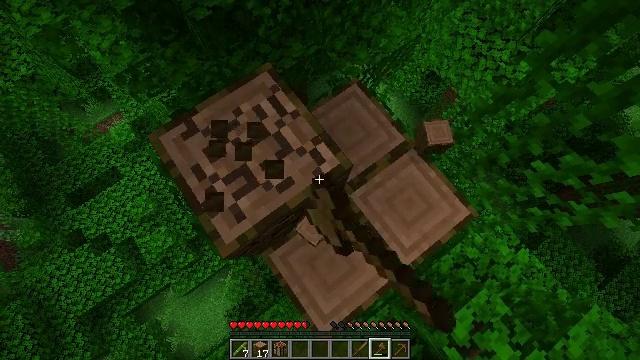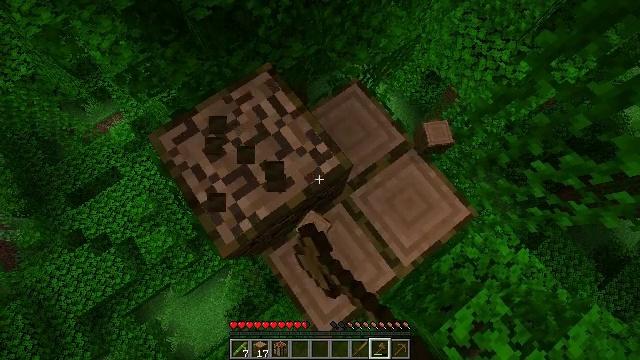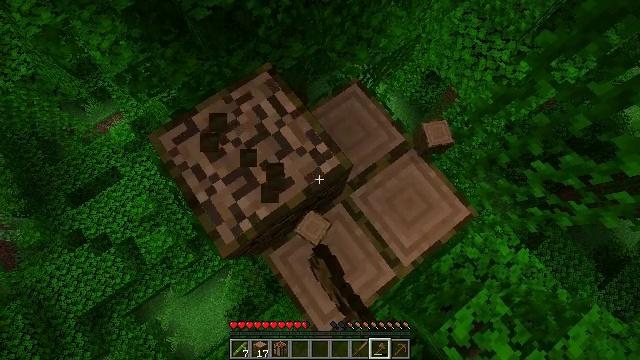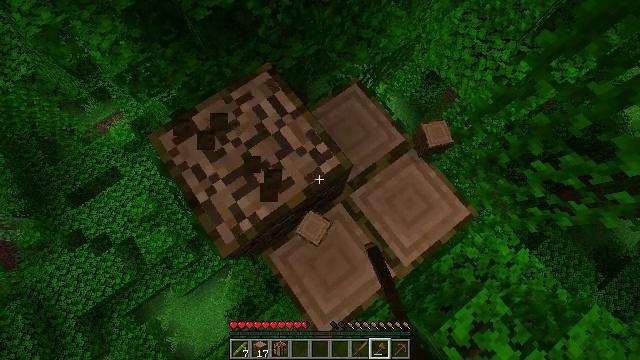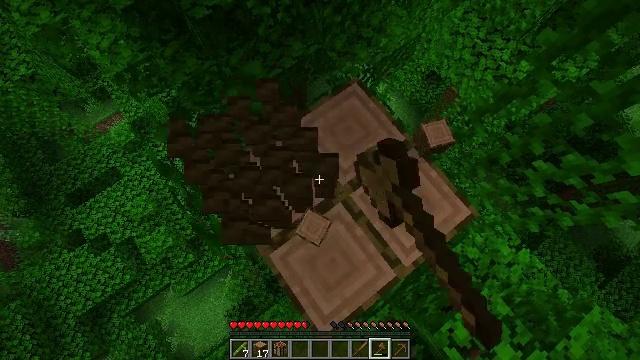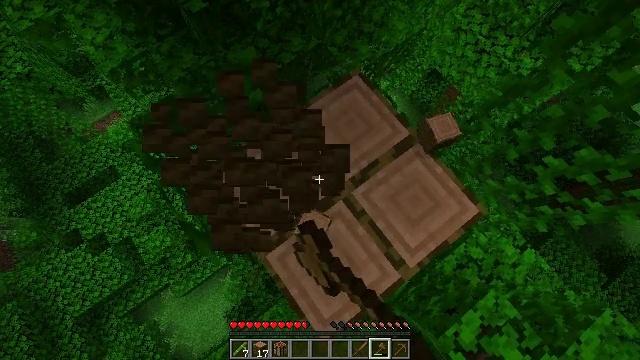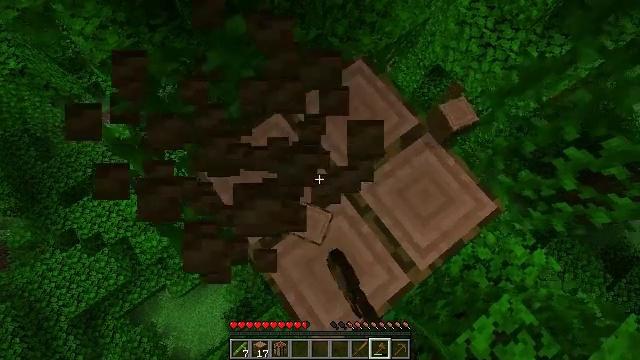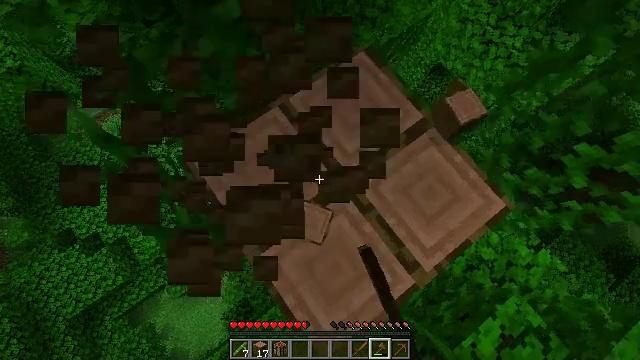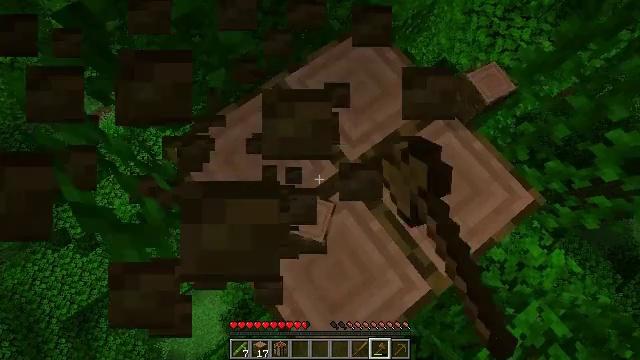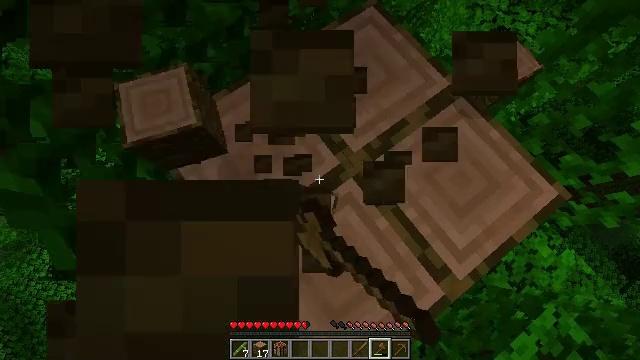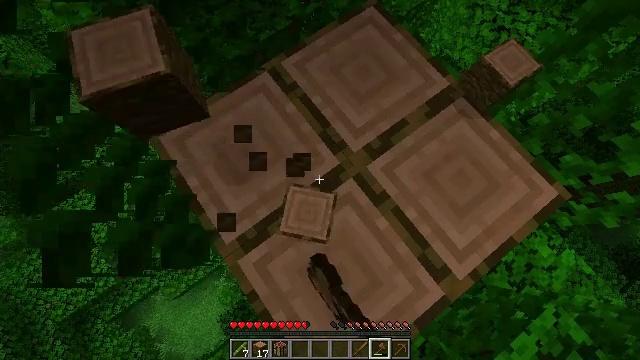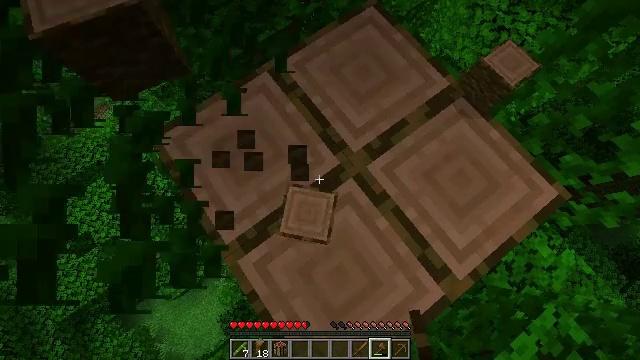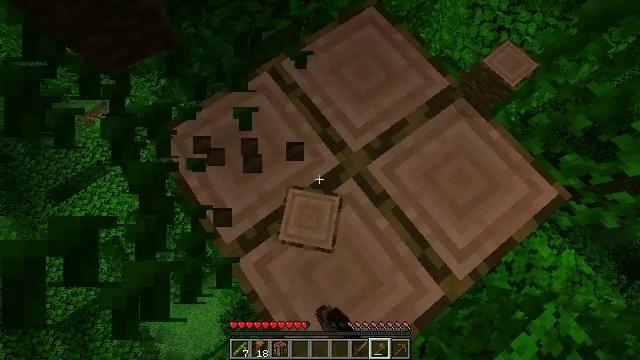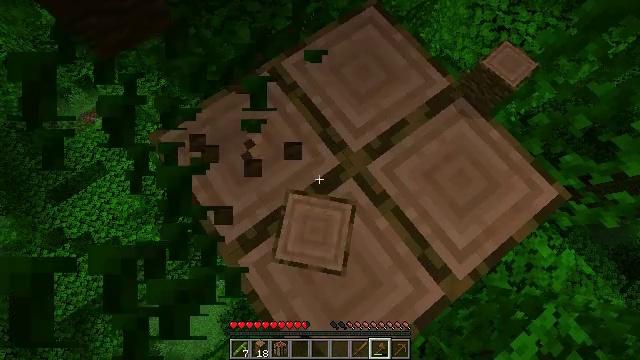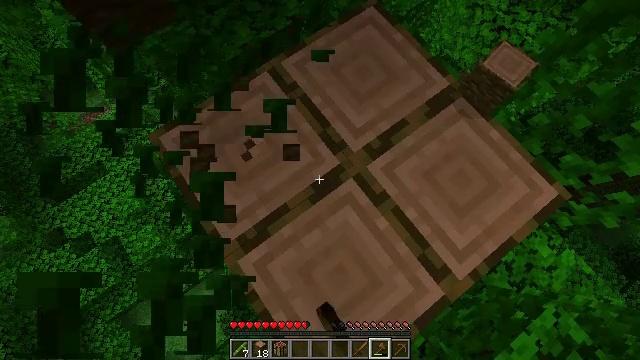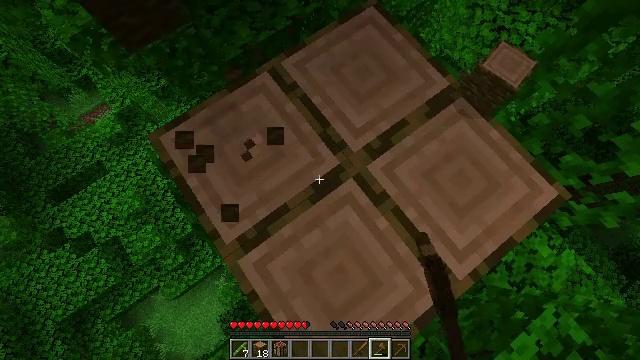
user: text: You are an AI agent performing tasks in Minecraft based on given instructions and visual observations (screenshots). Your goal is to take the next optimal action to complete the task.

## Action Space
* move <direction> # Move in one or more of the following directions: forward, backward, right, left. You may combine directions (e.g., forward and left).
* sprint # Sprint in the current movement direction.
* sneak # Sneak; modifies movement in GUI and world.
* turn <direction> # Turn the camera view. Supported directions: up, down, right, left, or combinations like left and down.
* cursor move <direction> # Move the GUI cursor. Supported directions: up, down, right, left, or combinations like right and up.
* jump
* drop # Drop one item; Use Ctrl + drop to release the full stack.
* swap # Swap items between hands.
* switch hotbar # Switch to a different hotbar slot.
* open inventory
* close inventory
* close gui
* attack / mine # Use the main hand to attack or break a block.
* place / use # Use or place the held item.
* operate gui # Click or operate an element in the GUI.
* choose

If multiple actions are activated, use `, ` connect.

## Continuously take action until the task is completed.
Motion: motion action
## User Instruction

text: Collect the jungle log for building.
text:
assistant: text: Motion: attack / mine
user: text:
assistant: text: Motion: attack / mine
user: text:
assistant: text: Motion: attack / mine
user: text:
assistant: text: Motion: attack / mine
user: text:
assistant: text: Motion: attack / mine
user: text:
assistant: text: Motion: attack / mine
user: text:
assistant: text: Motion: attack / mine
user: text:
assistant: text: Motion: attack / mine
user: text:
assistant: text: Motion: attack / mine
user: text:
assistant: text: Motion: attack / mine
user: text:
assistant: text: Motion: attack / mine
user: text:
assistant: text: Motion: attack / mine
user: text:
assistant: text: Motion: attack / mine
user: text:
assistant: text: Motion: attack / mine
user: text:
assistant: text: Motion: attack / mine
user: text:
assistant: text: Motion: attack / mine
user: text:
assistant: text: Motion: attack / mine
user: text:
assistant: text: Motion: attack / mine
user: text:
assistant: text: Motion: attack / mine
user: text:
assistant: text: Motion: attack / mine
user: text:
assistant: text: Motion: attack / mine
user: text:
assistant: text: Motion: attack / mine
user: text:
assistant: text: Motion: attack / mine
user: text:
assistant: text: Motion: attack / mine
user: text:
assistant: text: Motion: attack / mine
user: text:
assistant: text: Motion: attack / mine
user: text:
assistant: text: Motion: attack / mine
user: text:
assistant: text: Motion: attack / mine
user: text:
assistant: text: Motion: attack / mine
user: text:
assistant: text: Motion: attack / mine